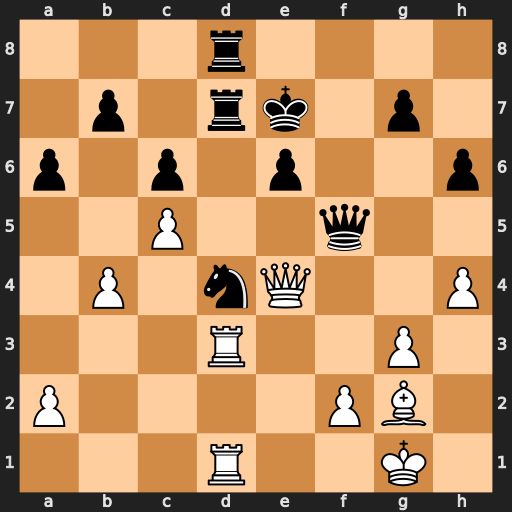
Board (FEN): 3r4/1p1rk1p1/p1p1p2p/2P2q2/1P1nQ2P/3R2P1/P4PB1/3R2K1
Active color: w
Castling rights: -
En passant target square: -
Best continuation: Rxd4 Rxd4 Rxd4 Qxe4 Rxe4